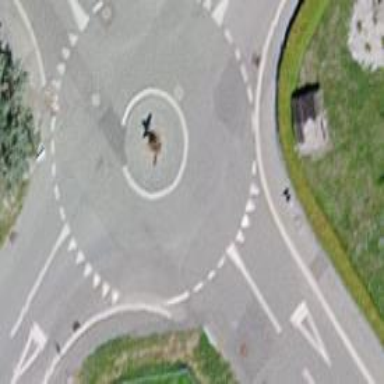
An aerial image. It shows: Residential road that intersects with roundabout.